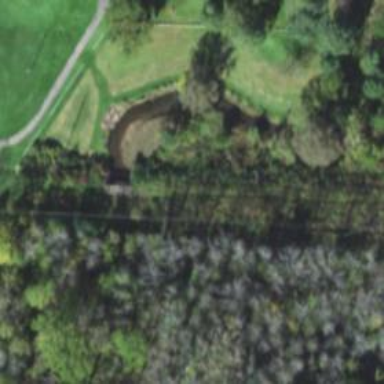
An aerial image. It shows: Abandoned railroad bridge.